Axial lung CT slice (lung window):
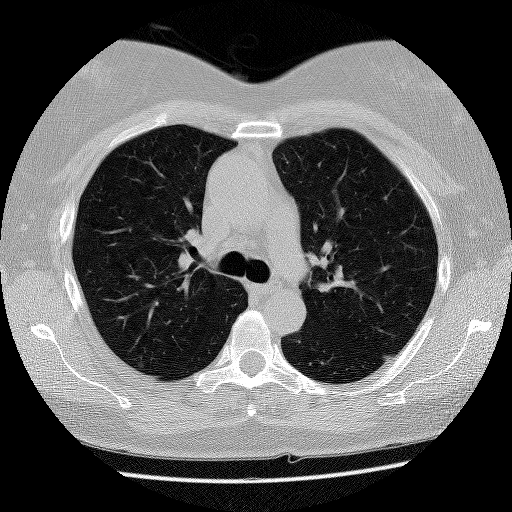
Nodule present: no